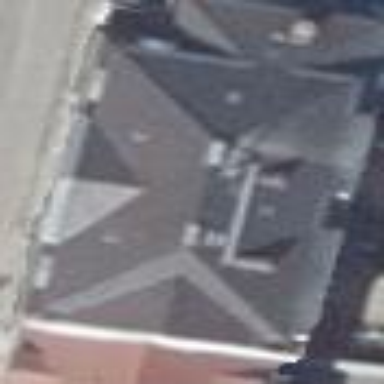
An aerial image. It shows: Half-hipped roof on apartment building.